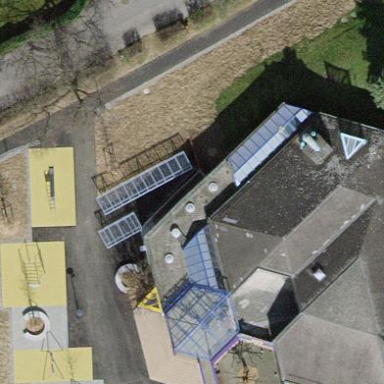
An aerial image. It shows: Public building.